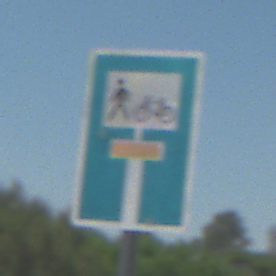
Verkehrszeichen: SackgasseRadverkehrFussgaengerDurchlaessig
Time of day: Midday
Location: Outdoor (Nature)
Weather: Clear
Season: NotSpecified
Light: Natural